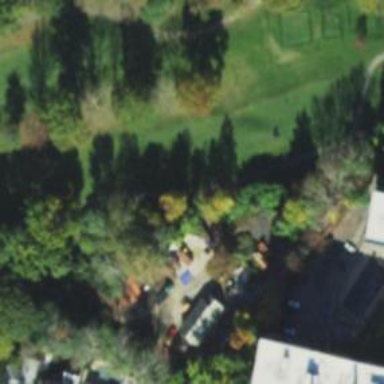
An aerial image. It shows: Path used for both walking and golf.